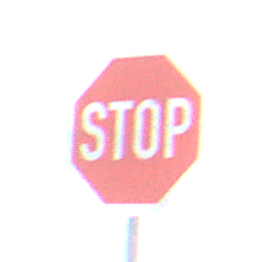
Verkehrszeichen: Stop
Umgebung: Outdoor, RoadRail
Tageszeit: SunriseSunset
Wetter: PartlyCloudy
Licht: Natural
Jahreszeit: NotSpecified
Kontrast: LowContrast